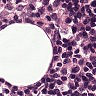
Metastatic tissue present: yes